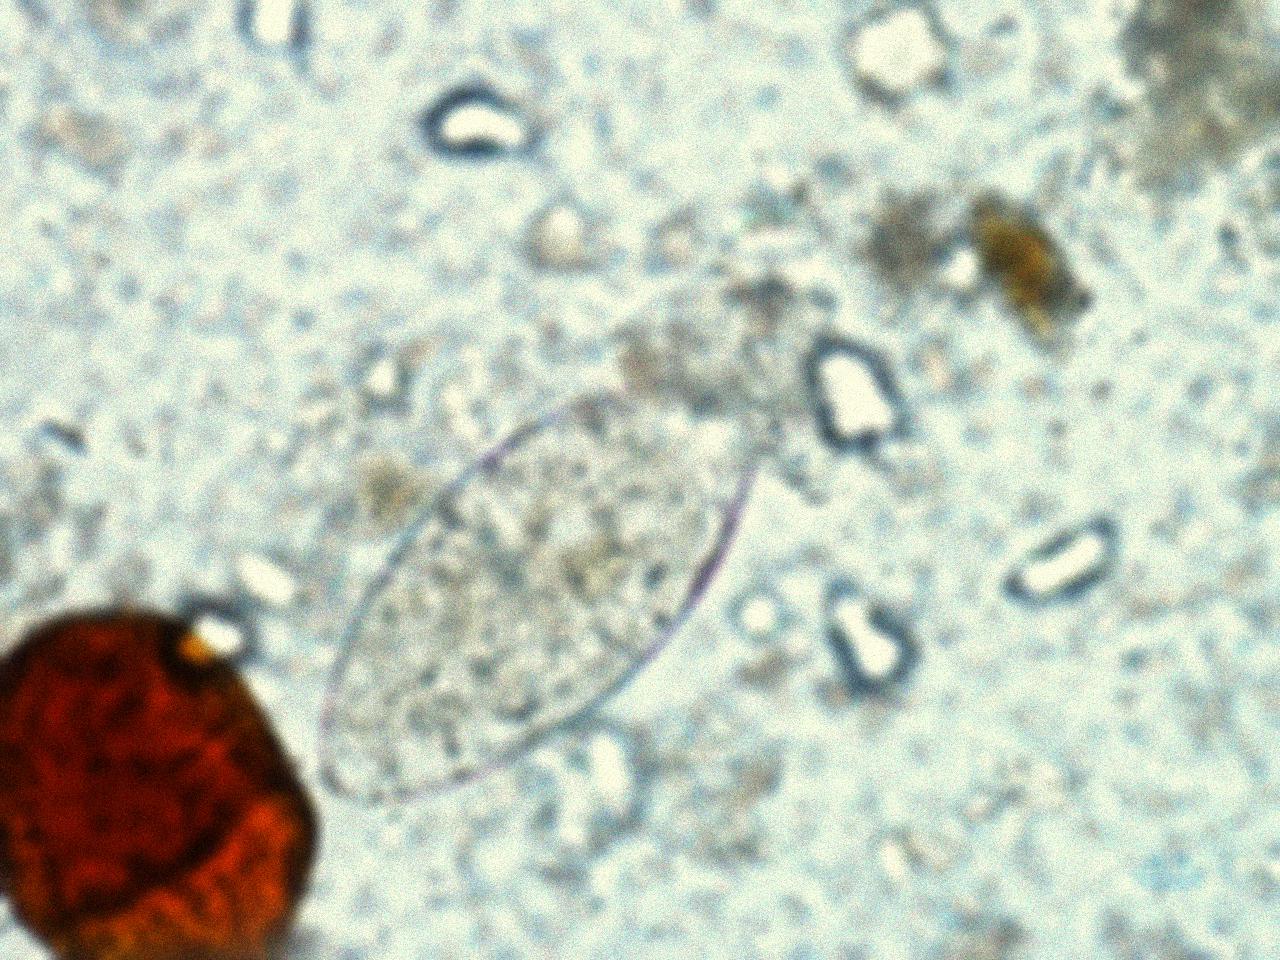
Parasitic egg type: Fasciolopsis buski